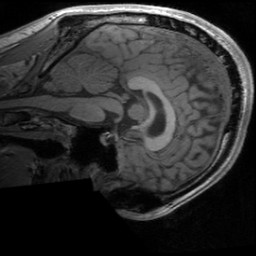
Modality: T1w
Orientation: sagittal
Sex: male